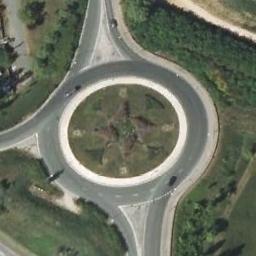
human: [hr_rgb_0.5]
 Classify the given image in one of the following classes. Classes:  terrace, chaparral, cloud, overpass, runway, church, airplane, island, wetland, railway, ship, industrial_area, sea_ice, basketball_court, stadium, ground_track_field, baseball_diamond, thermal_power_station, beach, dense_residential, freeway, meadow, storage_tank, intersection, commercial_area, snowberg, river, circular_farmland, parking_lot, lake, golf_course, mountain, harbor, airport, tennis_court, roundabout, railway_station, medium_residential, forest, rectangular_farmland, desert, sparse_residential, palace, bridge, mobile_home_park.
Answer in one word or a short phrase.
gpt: roundabout